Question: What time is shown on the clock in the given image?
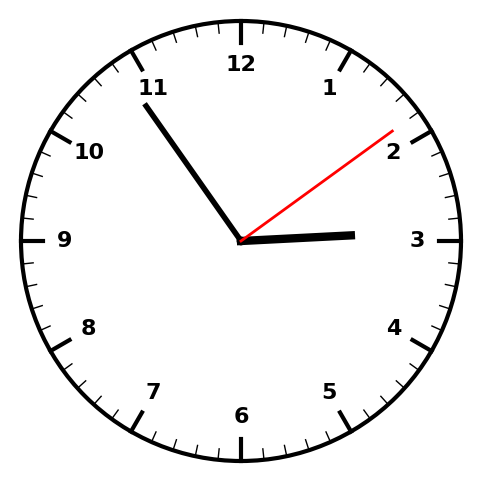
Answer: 02:54:09